Aerial crown-view tile of a tropical tree (Barro Colorado Island, Panama), acquired 20250915:
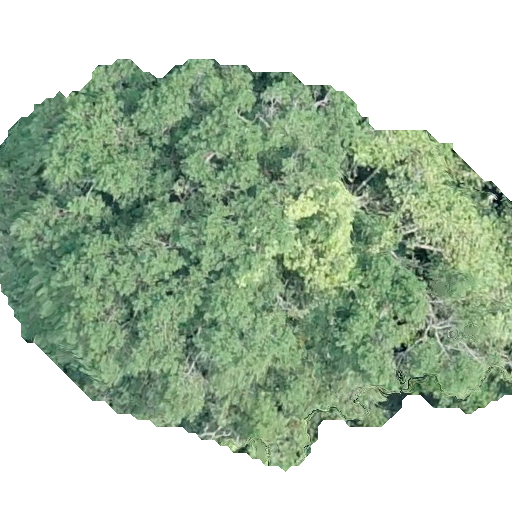
Species: Calophyllum longifolium
GBIF accepted scientific name: Calophyllum longifolium
Crown area: 238.016 m²